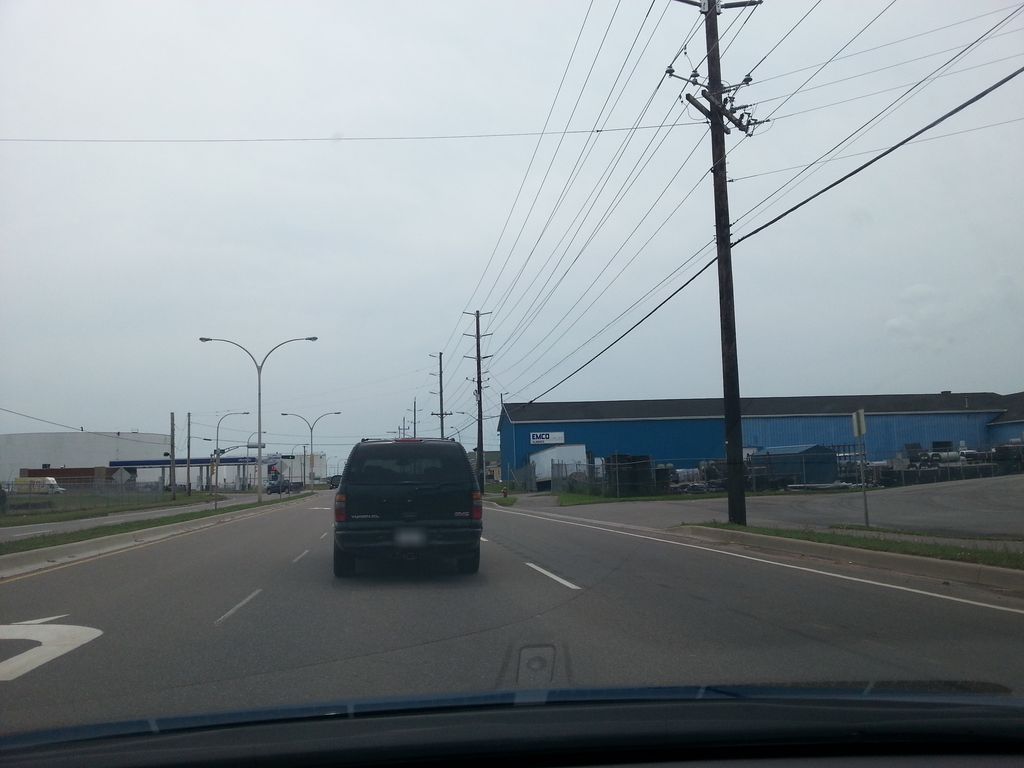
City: charlottetown